Interaction volume radius: 10 \u00c5
Interaction volume height: 10 \u00c5
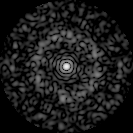
Disorder parameter: 0.839